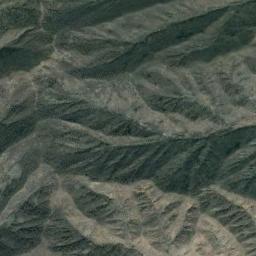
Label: mountain